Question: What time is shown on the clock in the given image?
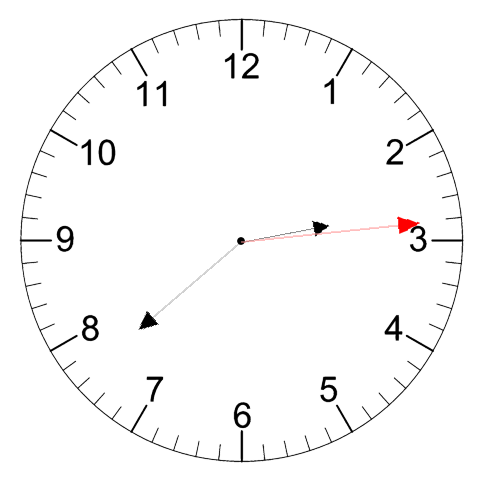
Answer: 02:38:14